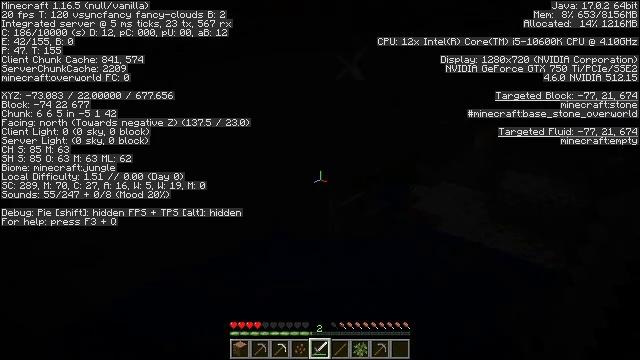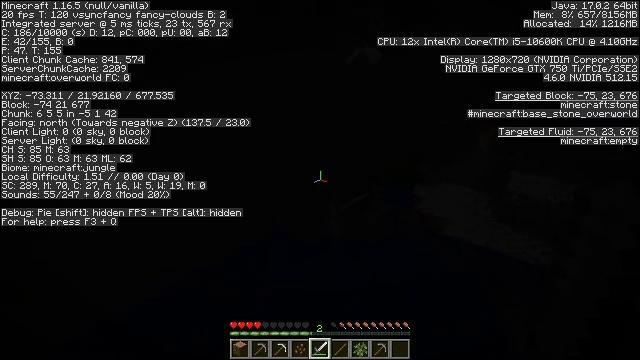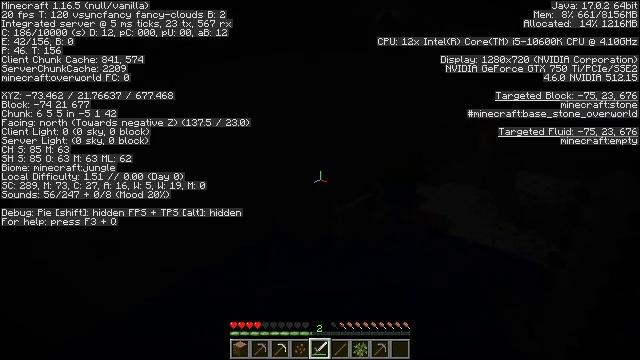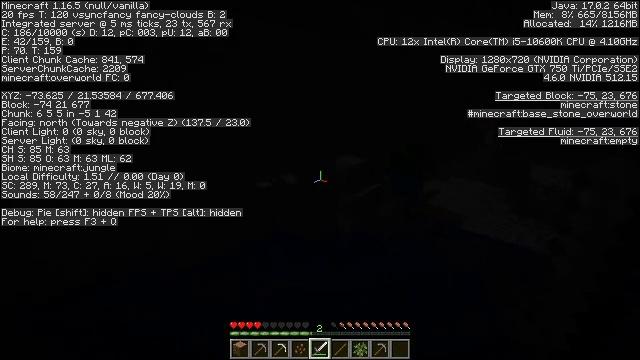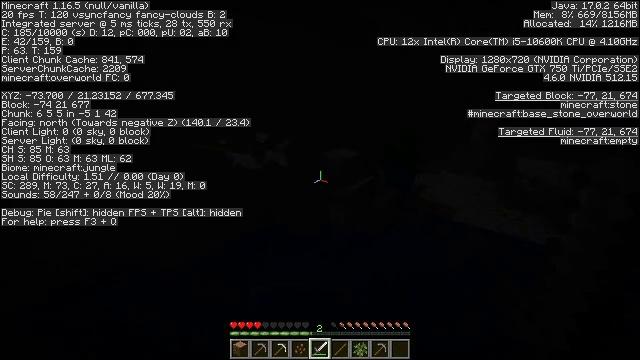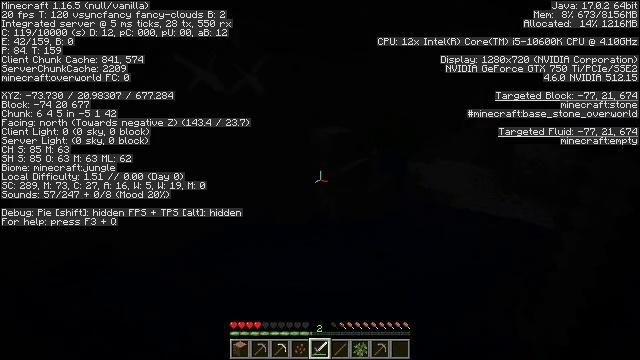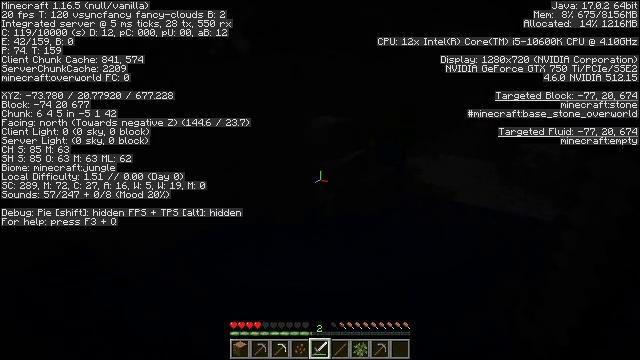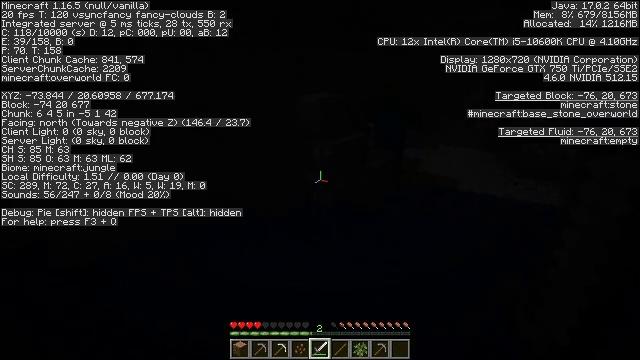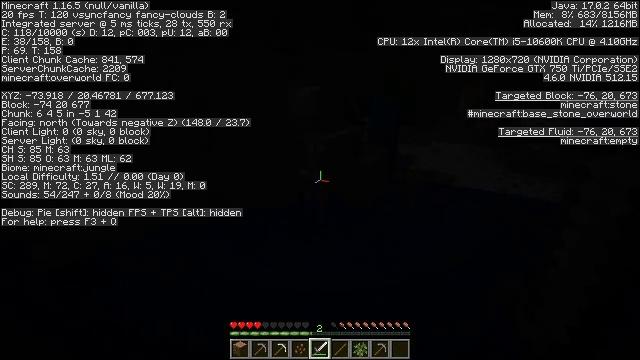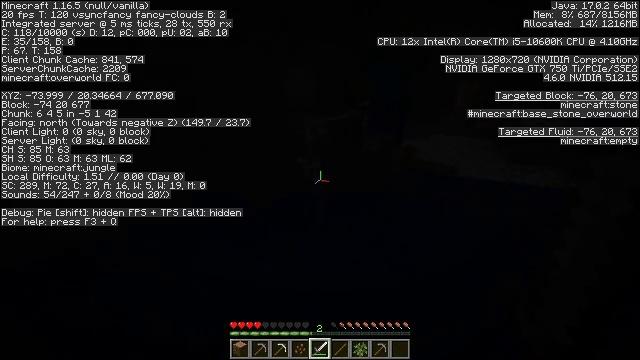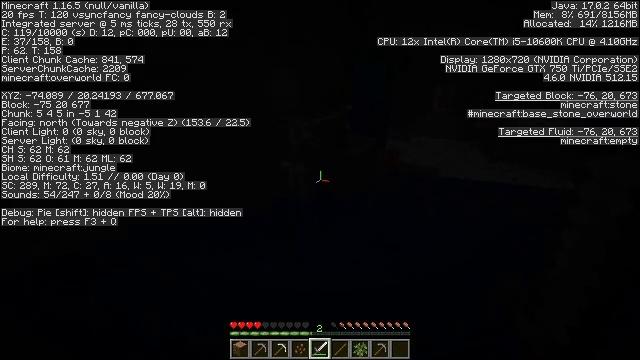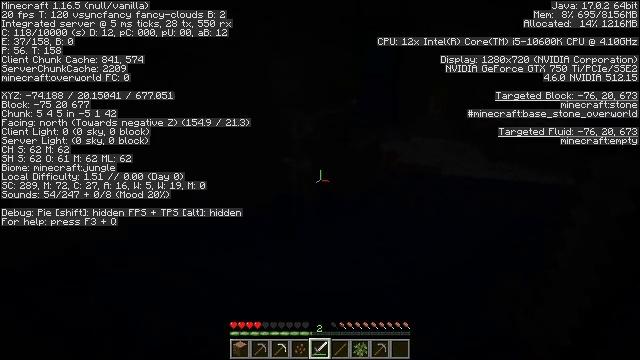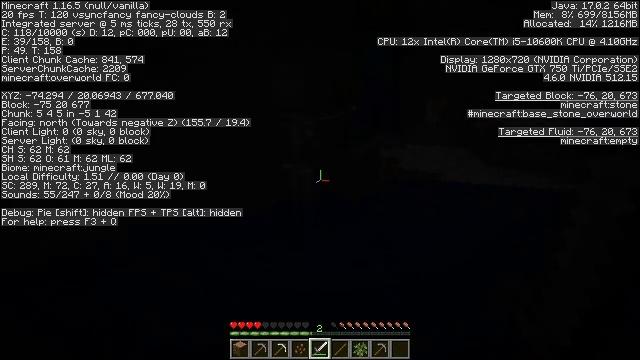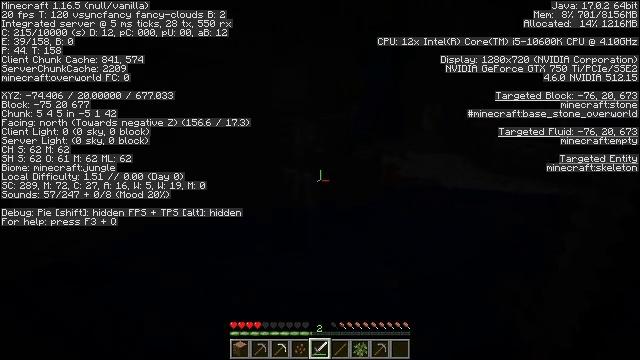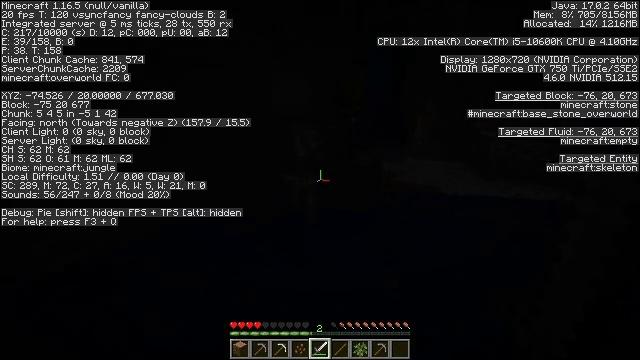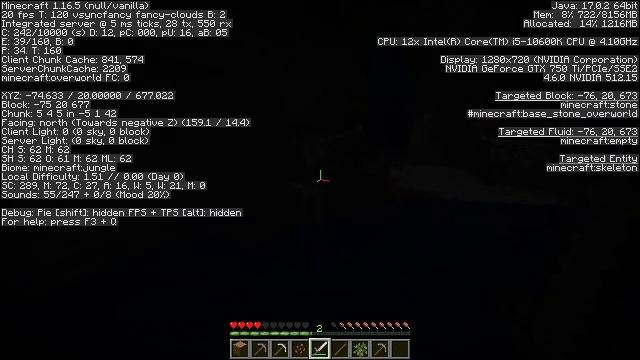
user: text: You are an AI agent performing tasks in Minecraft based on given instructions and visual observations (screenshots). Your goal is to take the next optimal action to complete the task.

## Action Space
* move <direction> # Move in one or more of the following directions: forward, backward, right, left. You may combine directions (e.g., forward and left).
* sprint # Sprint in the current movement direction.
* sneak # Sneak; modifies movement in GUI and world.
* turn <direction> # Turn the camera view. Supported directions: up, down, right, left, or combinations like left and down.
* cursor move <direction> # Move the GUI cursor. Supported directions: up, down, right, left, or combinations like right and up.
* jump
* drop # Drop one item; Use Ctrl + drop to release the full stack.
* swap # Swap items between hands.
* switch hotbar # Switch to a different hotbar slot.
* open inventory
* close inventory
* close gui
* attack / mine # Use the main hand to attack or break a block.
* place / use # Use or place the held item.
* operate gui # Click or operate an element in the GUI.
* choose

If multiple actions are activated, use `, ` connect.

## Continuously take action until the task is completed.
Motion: motion action
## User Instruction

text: Hunt the skeleton.
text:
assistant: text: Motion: move forward and move left
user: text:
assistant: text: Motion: move forward and move left
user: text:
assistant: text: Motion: move forward and move left
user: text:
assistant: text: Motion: move forward and move left, turn right
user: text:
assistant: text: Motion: move forward and move left, turn right
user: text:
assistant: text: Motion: move forward and move left, turn right
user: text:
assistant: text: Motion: move forward and move left, turn right
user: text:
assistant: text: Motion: move forward and move left, turn right
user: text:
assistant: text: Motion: move left, turn right
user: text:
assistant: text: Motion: move left, turn right and up
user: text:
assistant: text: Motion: move left, turn right and up
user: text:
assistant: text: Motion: move left, turn up
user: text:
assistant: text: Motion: move left, turn up
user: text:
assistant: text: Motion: move left, turn right and up
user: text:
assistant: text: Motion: turn right and up
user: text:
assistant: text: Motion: attack / mine
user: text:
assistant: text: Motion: attack / mine
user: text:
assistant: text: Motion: attack / mine
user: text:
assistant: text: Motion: attack / mine
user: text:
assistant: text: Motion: attack / mine
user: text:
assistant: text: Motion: attack / mine